Question: I wanna remove part of 'city_' all of them. What kind of function should i use in RStudio?

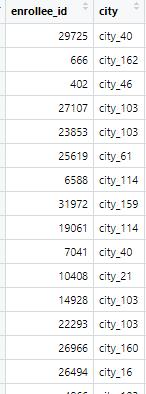
Answer: I think you want to use 'gsub'
'''
transform(
df,
city = as.numeric(gsub("city_","",city))
)
'''